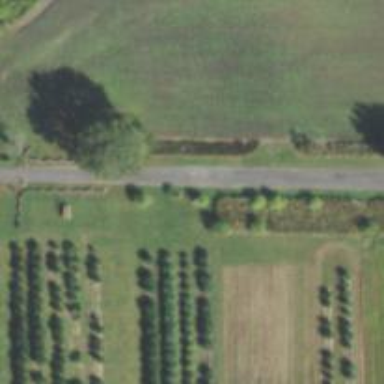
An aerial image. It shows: Row of trees in natural setting.